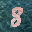
Label: 8